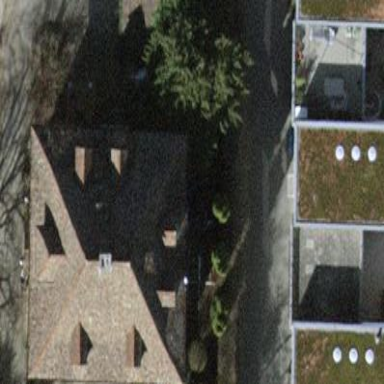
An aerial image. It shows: House with hipped roof.